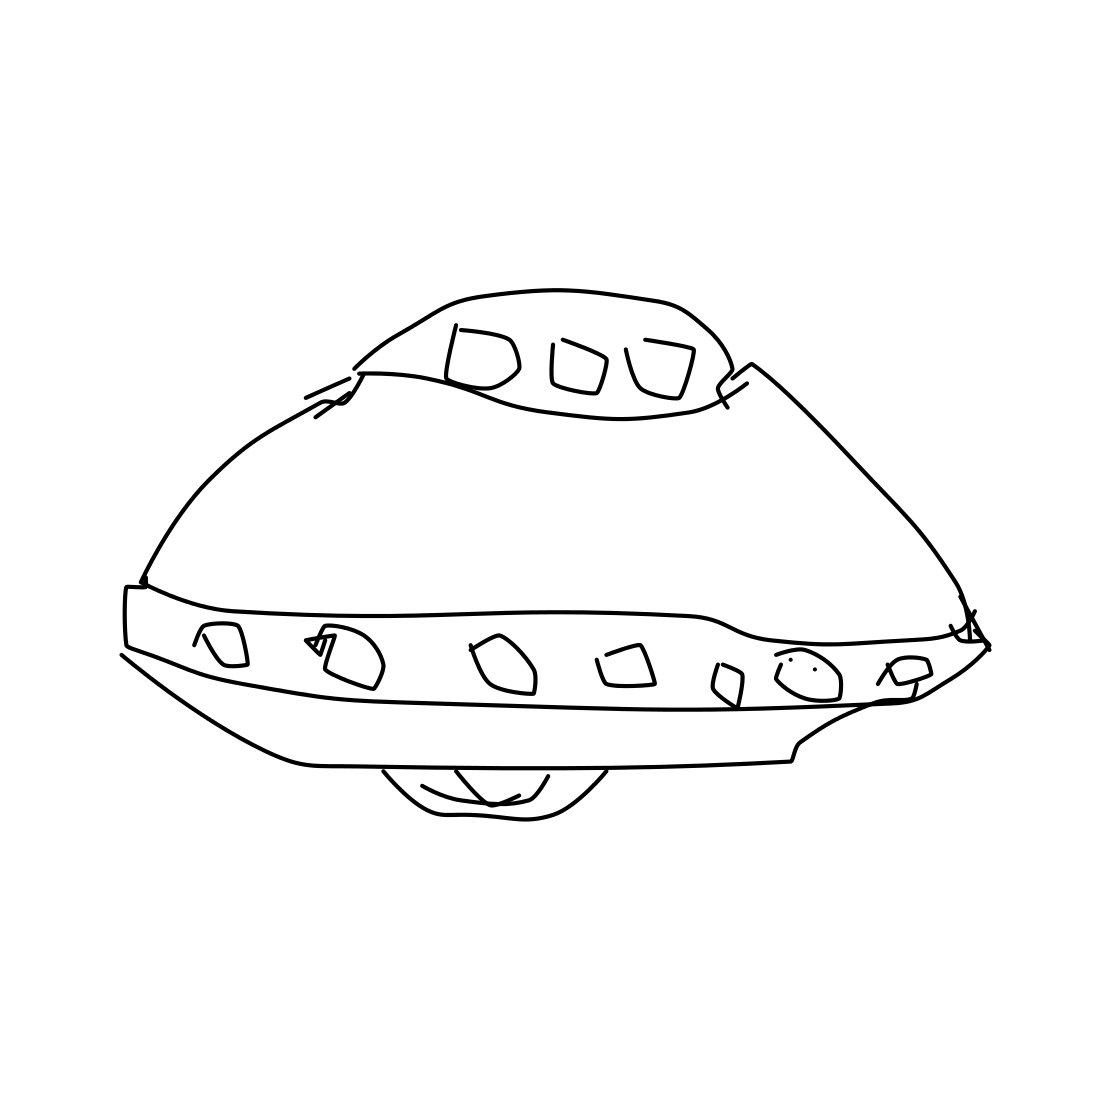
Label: flying saucer